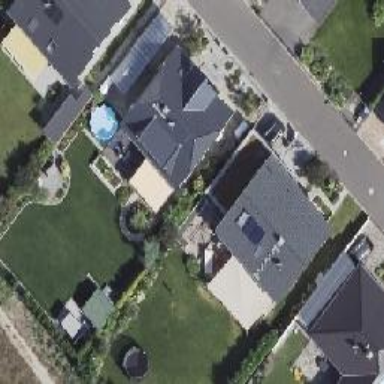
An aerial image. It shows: House with half-hipped roof shape.